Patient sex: M
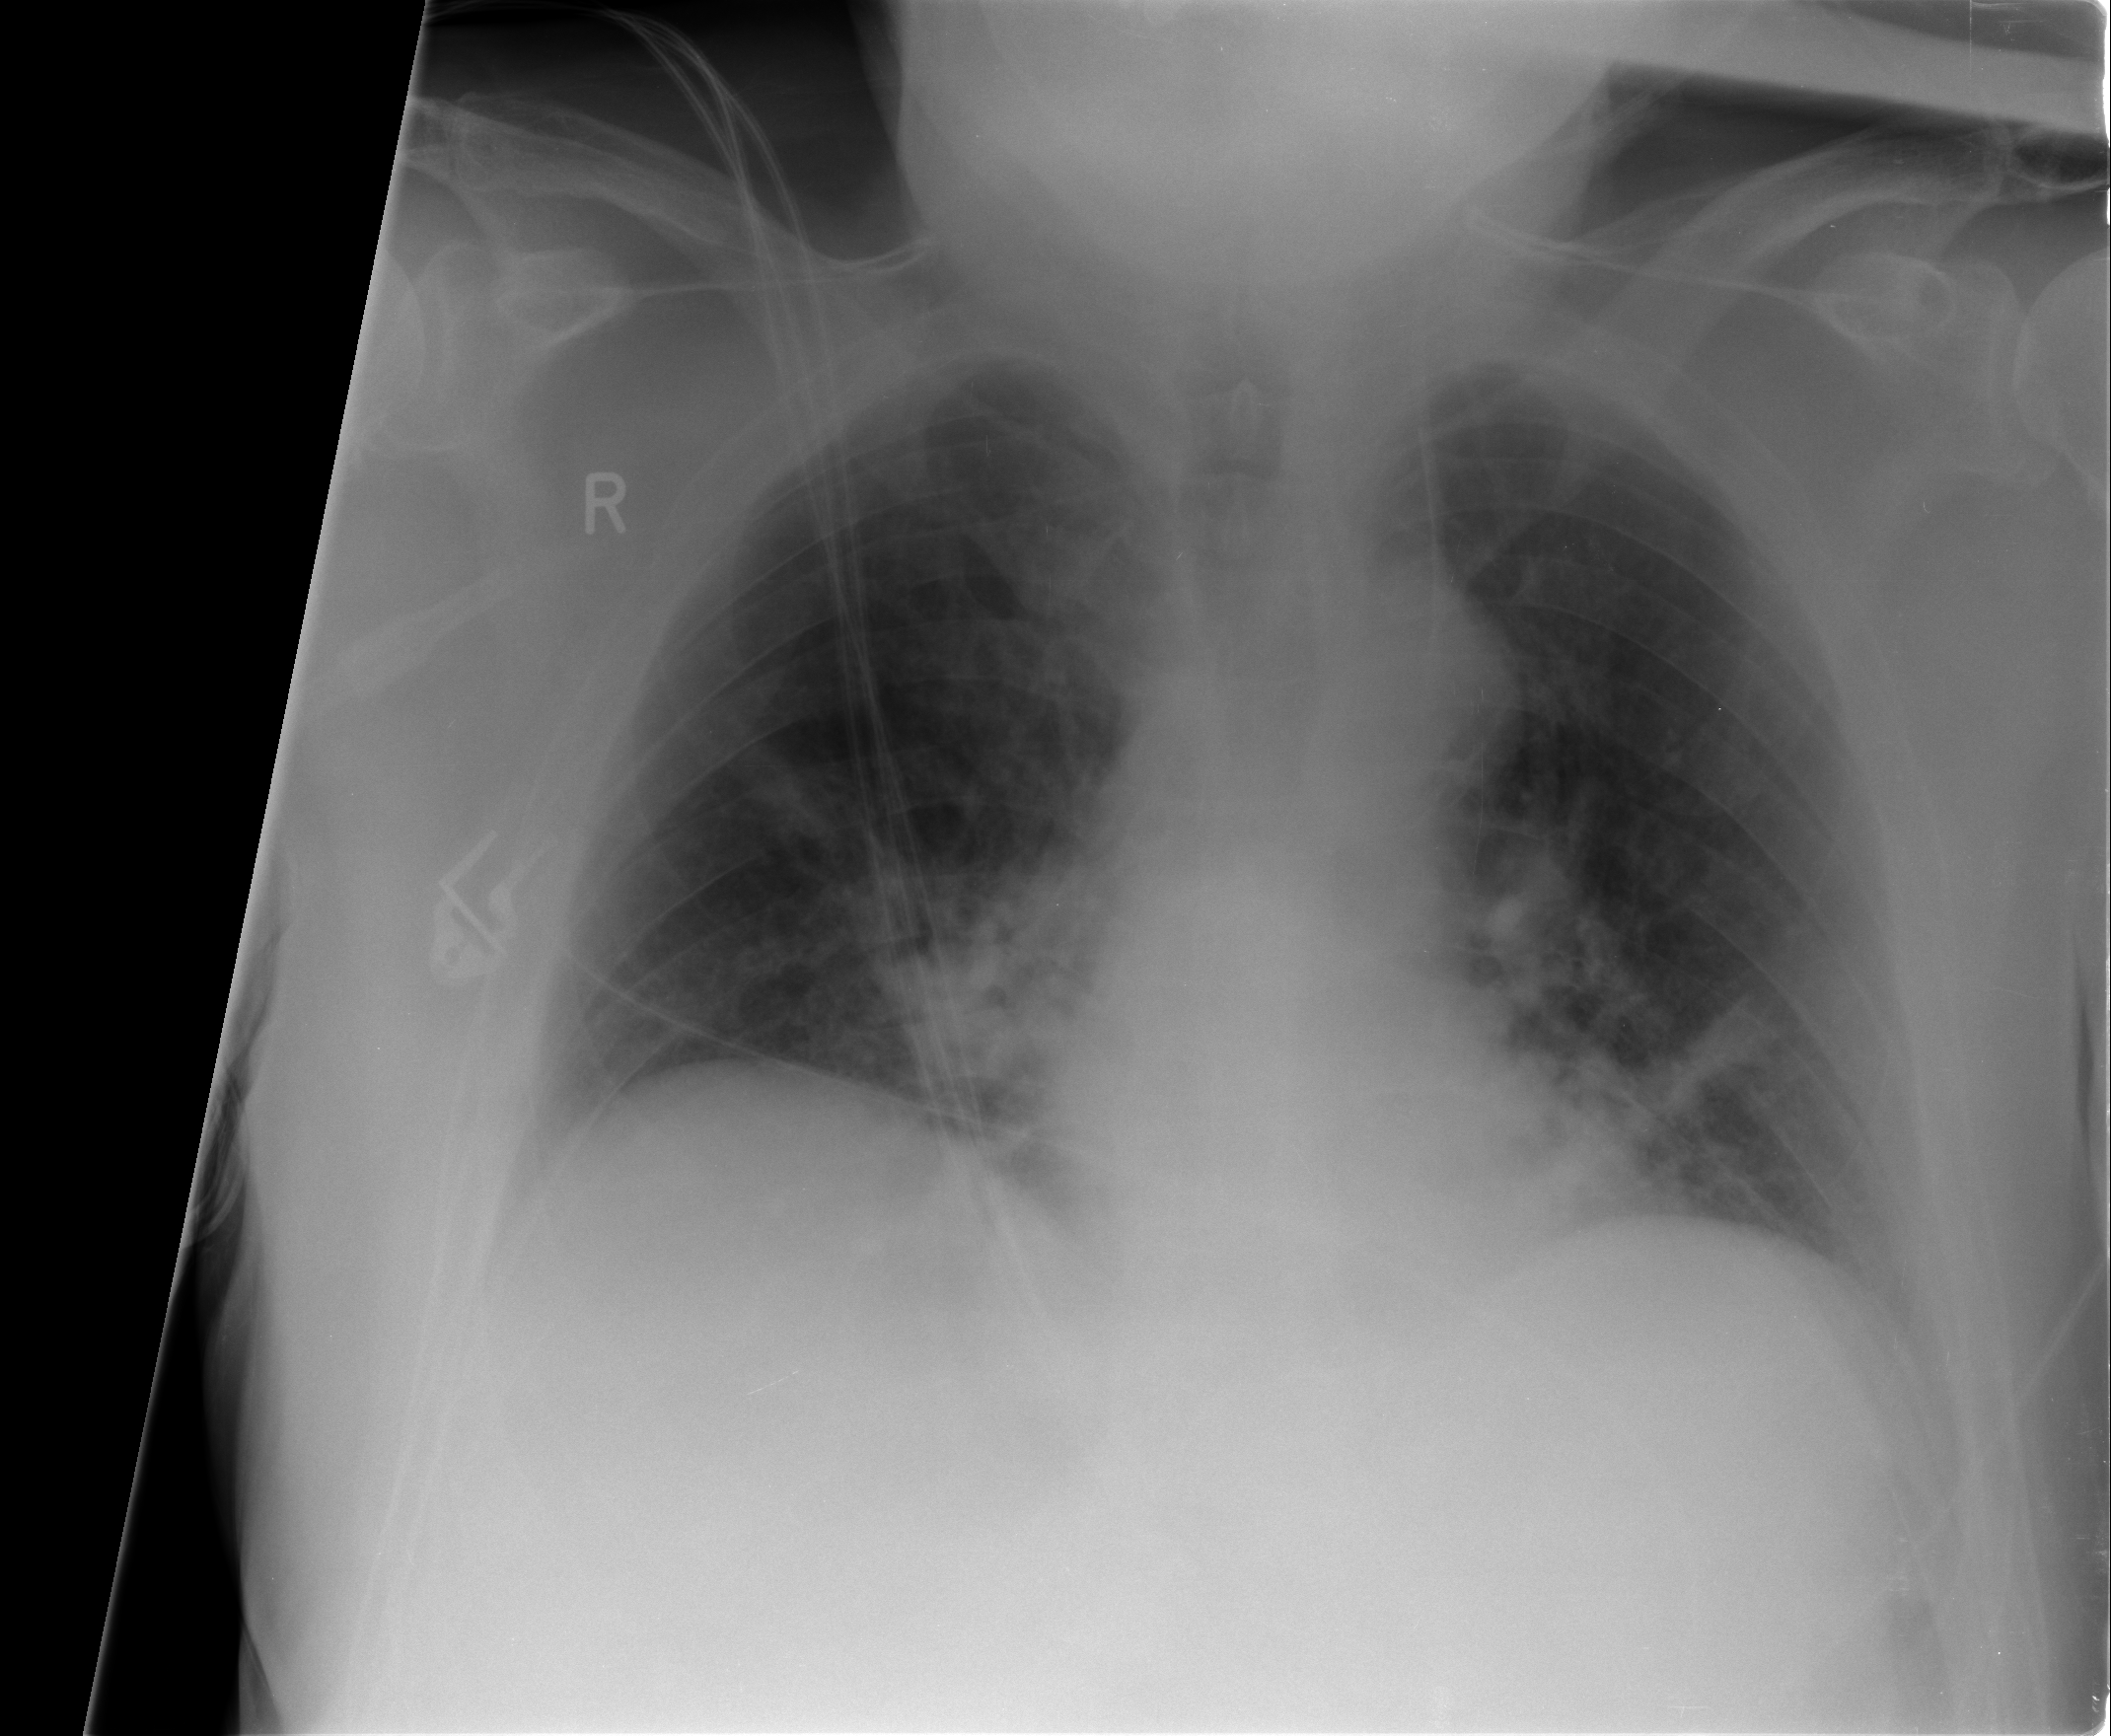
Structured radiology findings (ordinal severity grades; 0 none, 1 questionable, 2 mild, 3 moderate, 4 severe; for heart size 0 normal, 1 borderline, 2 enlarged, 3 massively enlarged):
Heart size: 0
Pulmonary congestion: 0
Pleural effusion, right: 0
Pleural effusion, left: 0
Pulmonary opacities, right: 1
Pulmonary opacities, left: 1
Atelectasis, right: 1
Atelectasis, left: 1